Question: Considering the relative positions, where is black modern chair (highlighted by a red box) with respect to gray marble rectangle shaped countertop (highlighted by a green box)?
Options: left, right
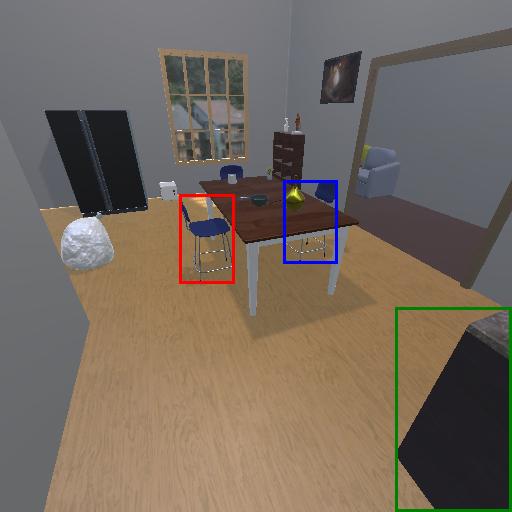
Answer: left